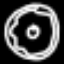
Label: donut